Field crop: tomato
Growth stage: 2
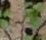
Species: solanum